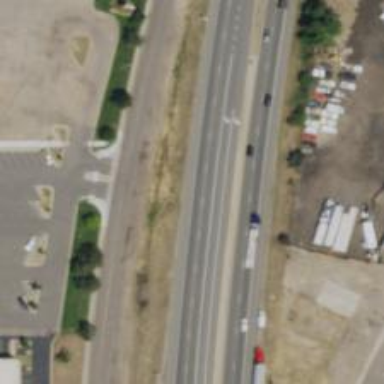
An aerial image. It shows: Trunk highway with expressway features.